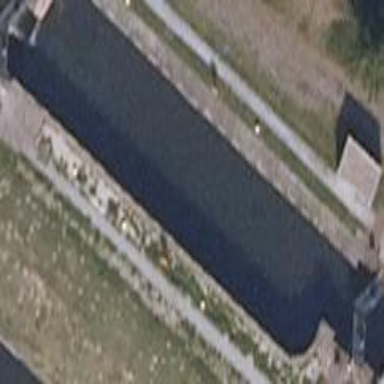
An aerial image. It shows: Lock on water body.